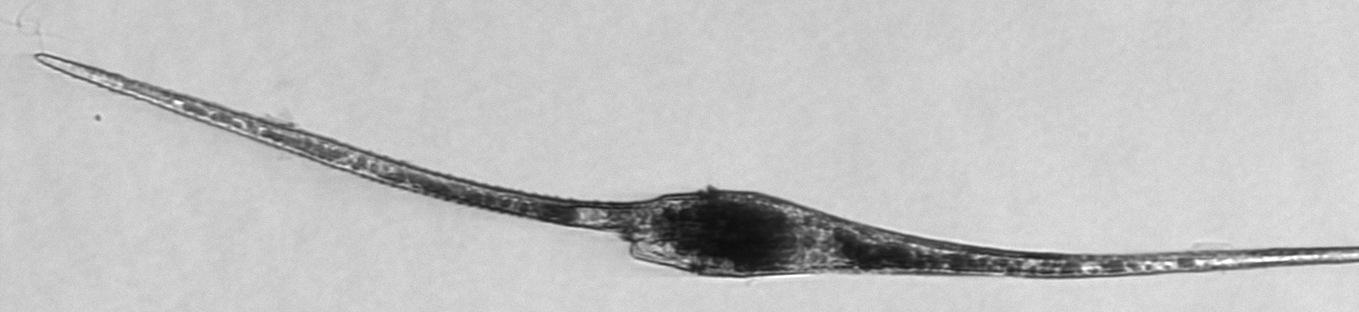
Label: Tripos_fusus